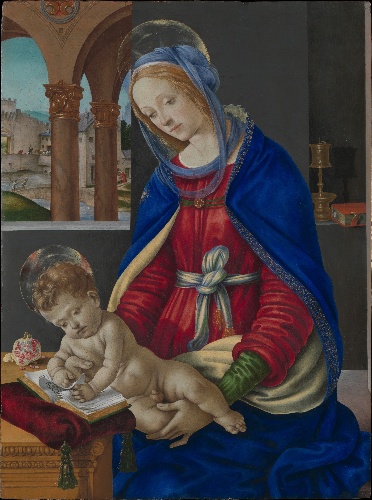
Title: Madonna and Child
Artist: Filippino Lippi
Artist bio: Italian, Prato ca. 1457–1504 Florence
Date: ca. 1483–84
Object type: Painting
Classification: Paintings
Medium: Tempera, oil, and gold on wood
Dimensions: 32 x 23 1/2 in. (81.3 x 59.7 cm)
Department: European Paintings
Credit line: The Jules Bache Collection, 1949
Accession year: 1949
Repository: Metropolitan Museum of Art, New York, NY
Tags: Madonna and Child